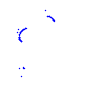
Particle: proton